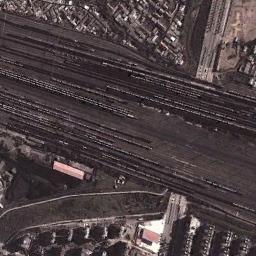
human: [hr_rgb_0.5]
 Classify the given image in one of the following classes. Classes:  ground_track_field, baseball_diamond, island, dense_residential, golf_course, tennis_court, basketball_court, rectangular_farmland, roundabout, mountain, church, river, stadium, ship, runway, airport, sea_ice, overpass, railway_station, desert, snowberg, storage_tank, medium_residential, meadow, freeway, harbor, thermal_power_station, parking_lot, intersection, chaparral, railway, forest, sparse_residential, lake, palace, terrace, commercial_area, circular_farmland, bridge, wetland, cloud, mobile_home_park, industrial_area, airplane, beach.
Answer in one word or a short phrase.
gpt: railway